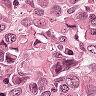
Metastatic tissue present: yes